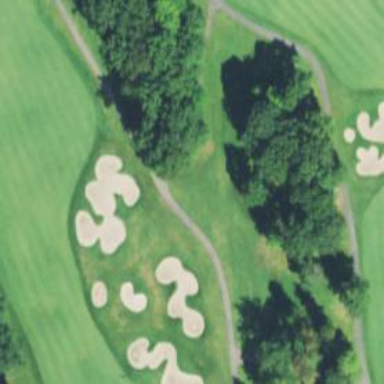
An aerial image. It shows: Path for both road and golf.